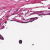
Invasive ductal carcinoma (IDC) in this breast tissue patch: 0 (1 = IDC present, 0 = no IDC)